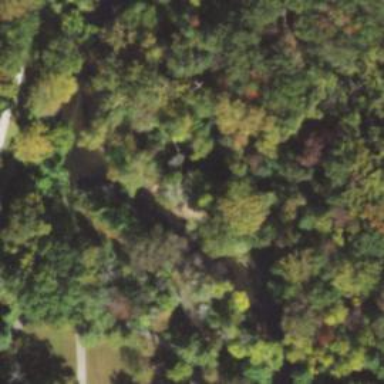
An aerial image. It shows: Culvert tunnel.